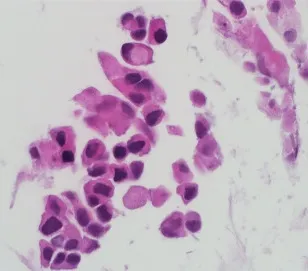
(A) Microscopic appearance of the tumor characterized by solid sheets of highly atypical cells (H&E x600).
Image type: pathology (h&e)